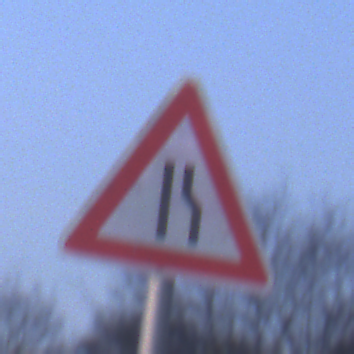
Verkehrszeichen: EinseitigVerengteFahrbahnRechts
Umgebung: Outdoor, Nature
Tageszeit: SunriseSunset
Wetter: Clear
Licht: Natural
Jahreszeit: NotSpecified
Kontrast: LowContrast